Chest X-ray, AP view. Patient: 45 years old, sex M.
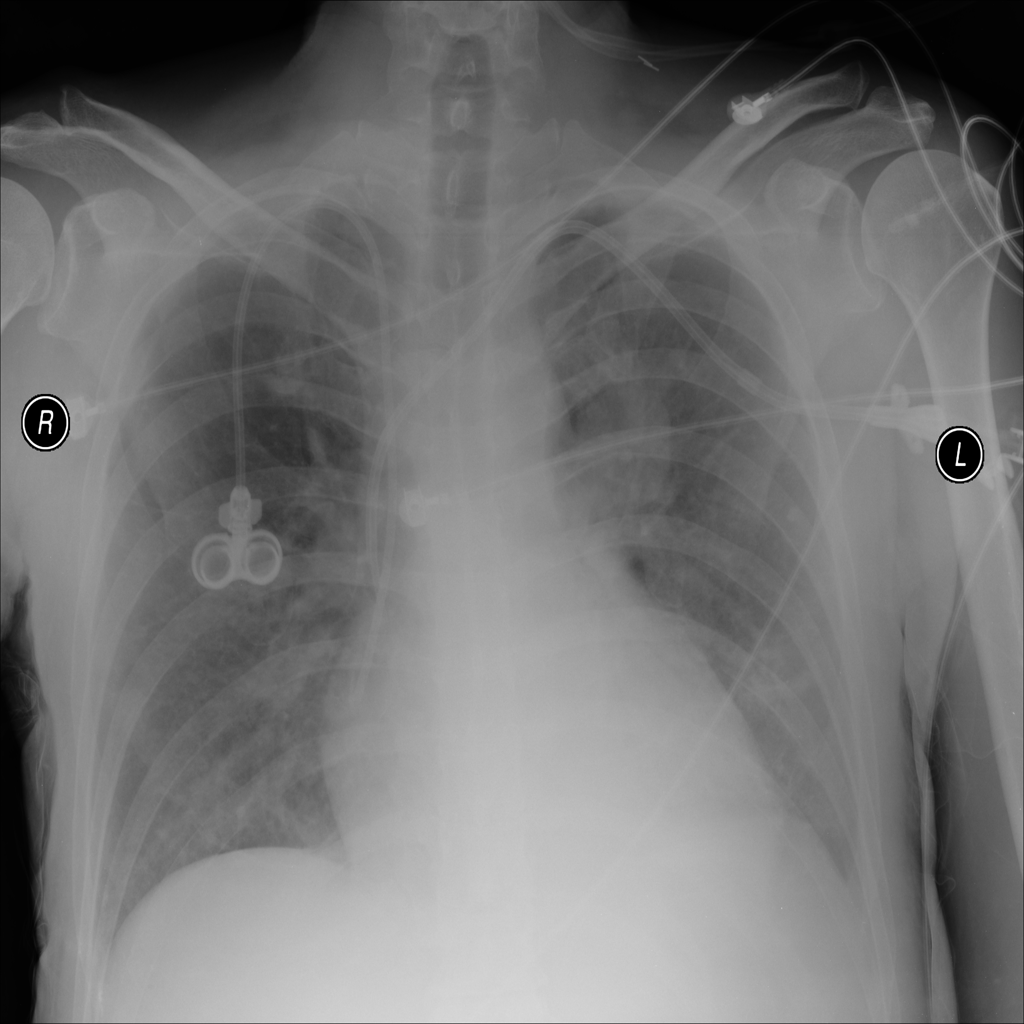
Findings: No Finding